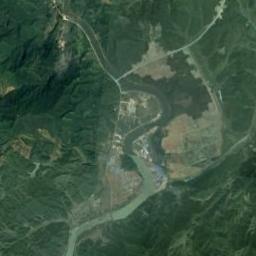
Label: river